Interaction volume radius: 5 \u00c5
Interaction volume height: 25 \u00c5
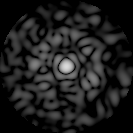
Disorder parameter: 0.8173